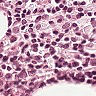
Metastatic tissue present: no